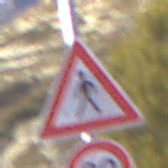
Verkehrszeichen: FussgaengerRechts
Zusatzzeichen unten: Geschwindigkeit20
Umgebung: Outdoor, Nature
Tageszeit: MorningAfternoon
Wetter: PartlyCloudy
Licht: Natural
Jahreszeit: NotSpecified
Kontrast: HighContrast